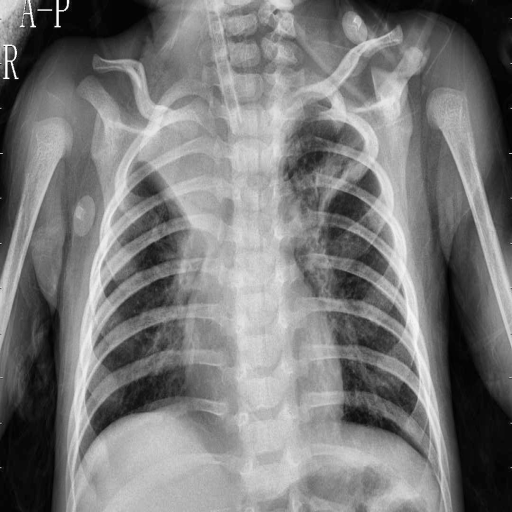
Finding: PNEUMONIA